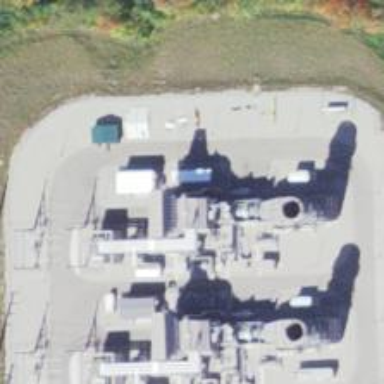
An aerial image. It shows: Gas turbine generator is in use.